Platform: macOS
Application: Chrome
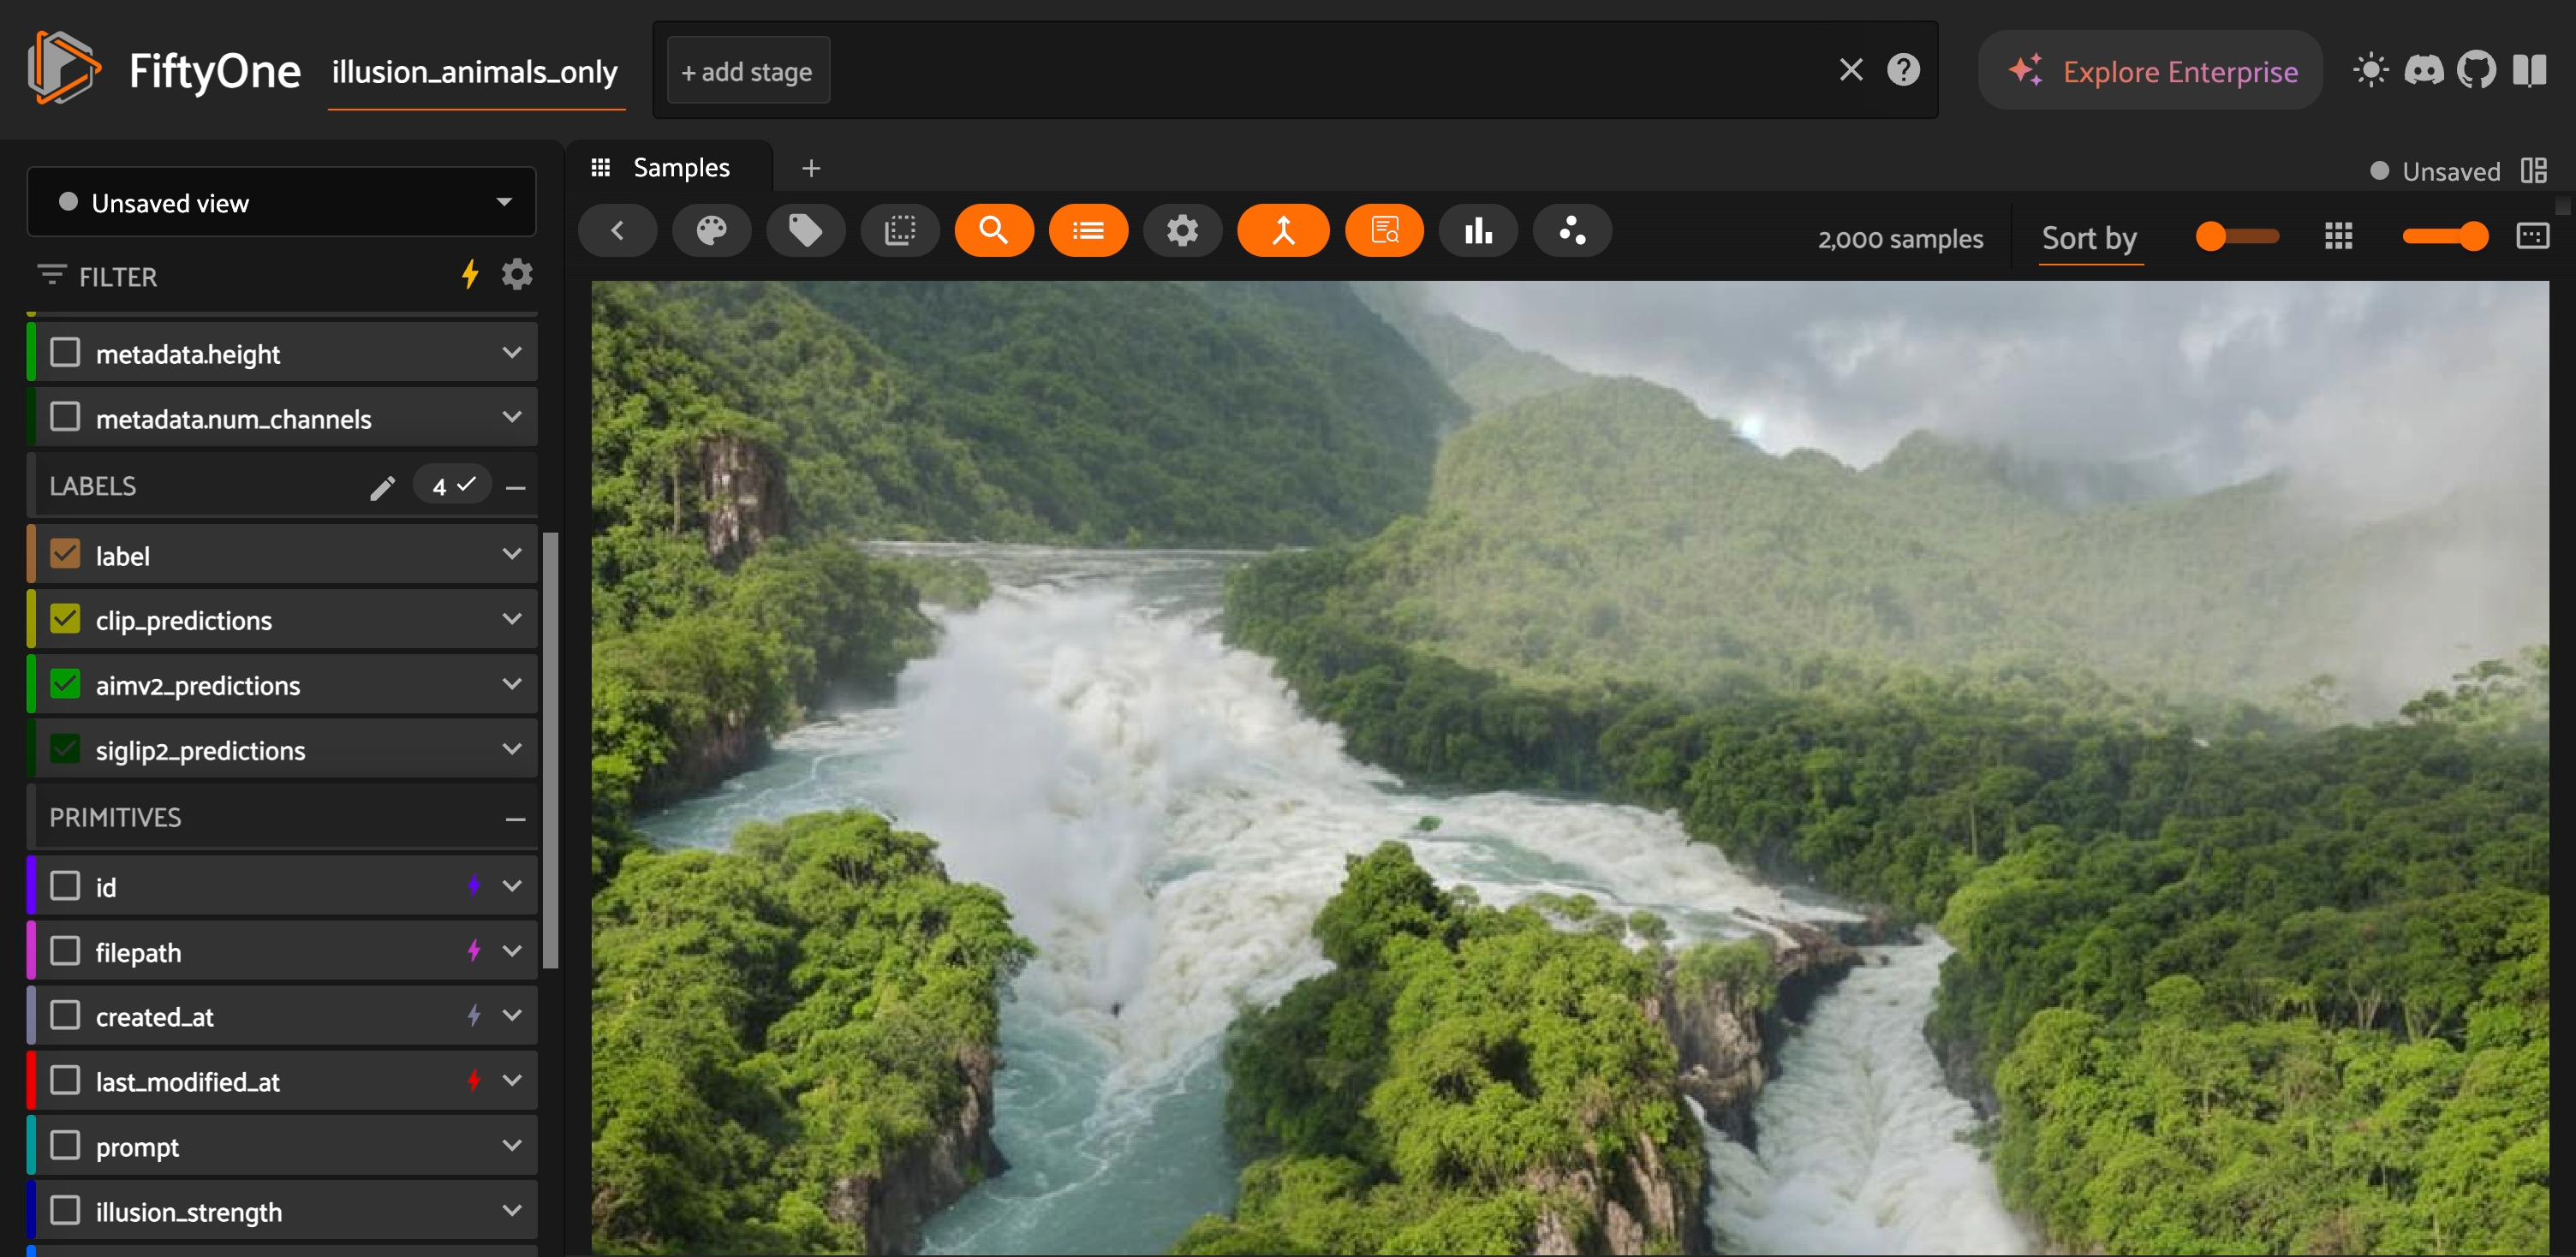
task_description: Open Select dataset menu
action_type: click
element_info: Menu Item
steps_since_start: 1